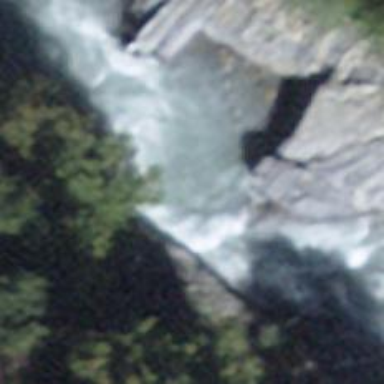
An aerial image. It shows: Whitewater rapid with grade of 4.